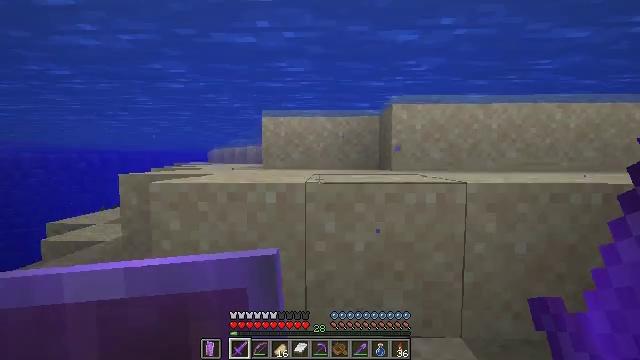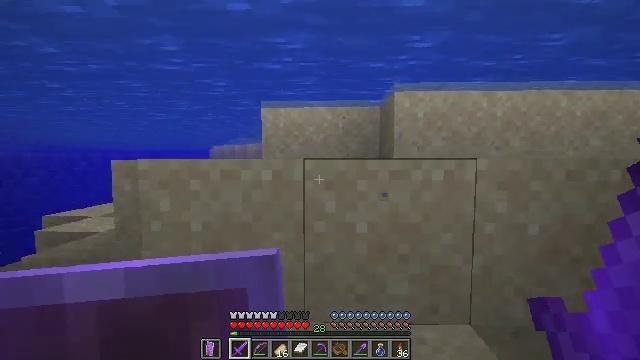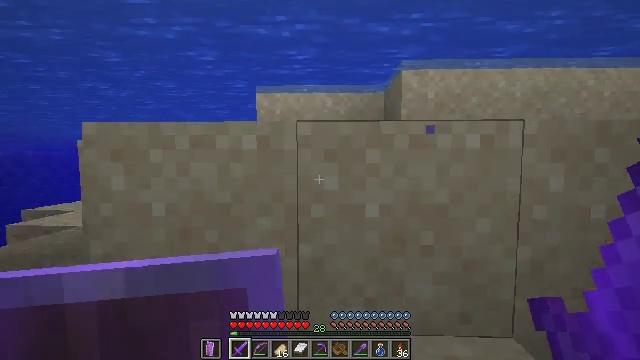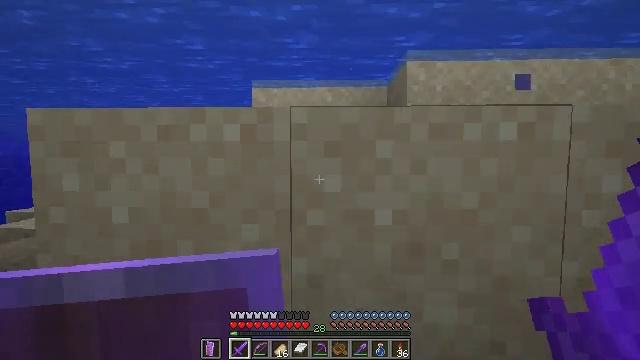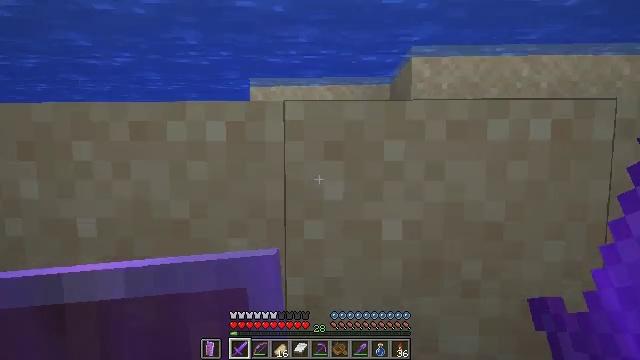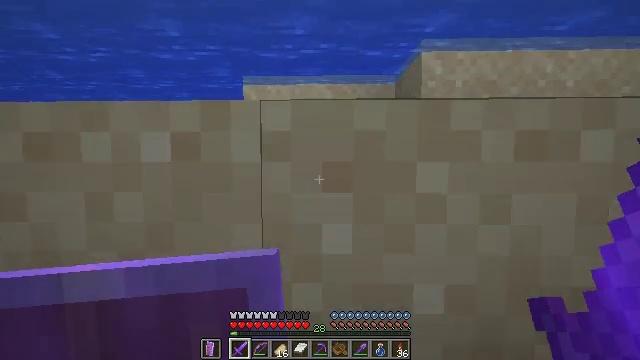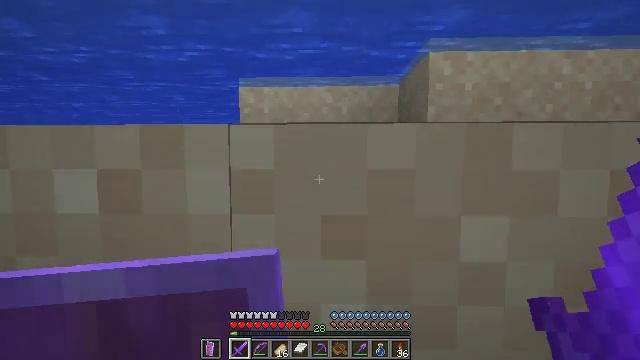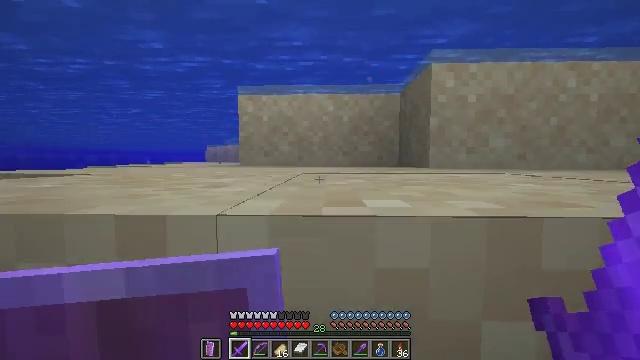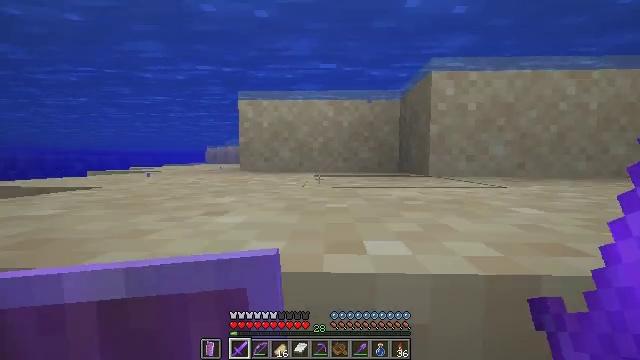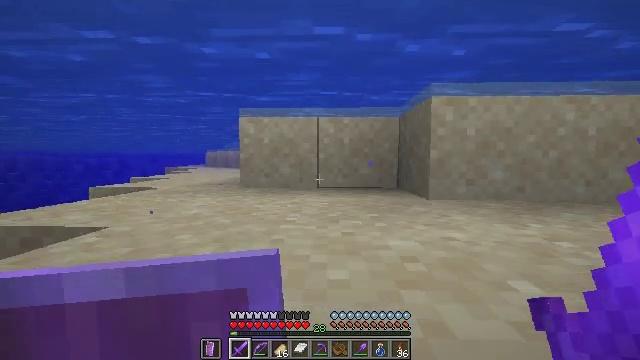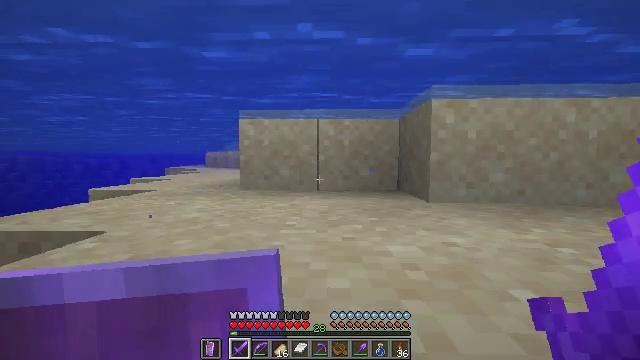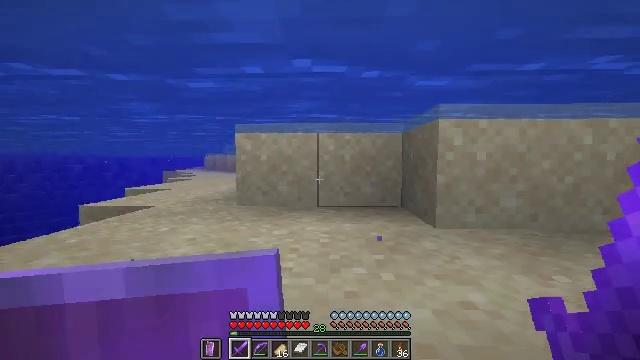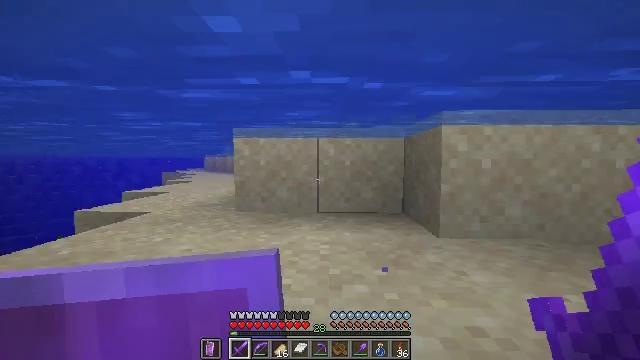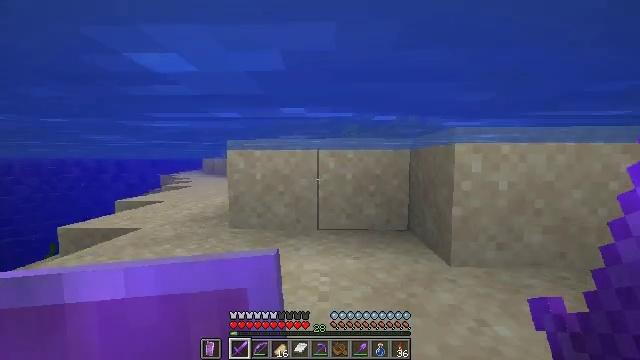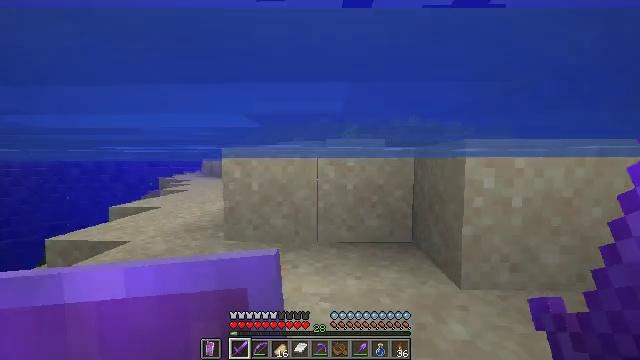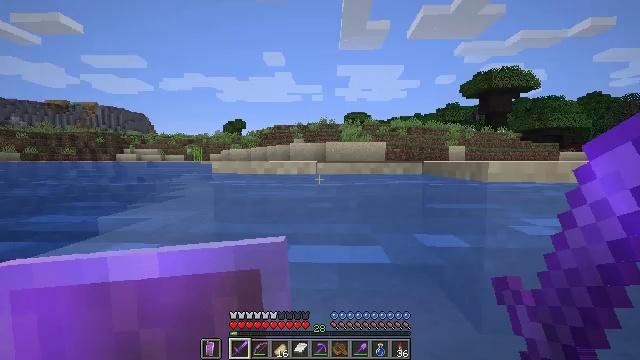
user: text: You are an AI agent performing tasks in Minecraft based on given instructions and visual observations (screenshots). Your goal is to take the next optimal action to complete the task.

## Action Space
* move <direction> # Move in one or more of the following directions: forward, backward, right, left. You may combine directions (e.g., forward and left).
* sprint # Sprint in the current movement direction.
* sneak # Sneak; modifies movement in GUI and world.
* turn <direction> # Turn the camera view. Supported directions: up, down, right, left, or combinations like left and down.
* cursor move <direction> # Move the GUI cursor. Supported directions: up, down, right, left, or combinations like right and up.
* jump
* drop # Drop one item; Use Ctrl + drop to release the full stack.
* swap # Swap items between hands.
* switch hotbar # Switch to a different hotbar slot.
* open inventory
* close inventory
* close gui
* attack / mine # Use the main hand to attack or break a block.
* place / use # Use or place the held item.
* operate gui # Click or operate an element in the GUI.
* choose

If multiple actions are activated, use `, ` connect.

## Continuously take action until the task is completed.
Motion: motion action
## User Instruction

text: Gather oak leaves by attacking.
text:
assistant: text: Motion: move forward, sprint
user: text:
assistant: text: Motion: move forward, sprint
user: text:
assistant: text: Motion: move forward, sprint, jump
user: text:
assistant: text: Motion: move forward, sprint, jump
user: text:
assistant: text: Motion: move forward, sprint, jump
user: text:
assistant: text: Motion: move forward, sprint, jump
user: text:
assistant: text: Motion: move forward, sprint, jump
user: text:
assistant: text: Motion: move forward, sprint, jump
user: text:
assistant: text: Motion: move forward, sprint, jump
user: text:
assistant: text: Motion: move forward, sprint, jump
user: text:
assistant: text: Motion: move forward, sprint, jump
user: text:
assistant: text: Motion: move forward, sprint, jump
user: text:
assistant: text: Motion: move forward, sprint, jump
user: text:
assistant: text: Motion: move forward, sprint, jump
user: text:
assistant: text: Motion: move forward, sprint, jump
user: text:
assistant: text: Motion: move forward, sprint, jump
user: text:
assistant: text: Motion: move forward, sprint, jump
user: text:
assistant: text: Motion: move forward, sprint
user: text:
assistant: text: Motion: move forward, sprint
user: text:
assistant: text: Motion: move forward, sprint
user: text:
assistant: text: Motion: move forward, sprint, turn right and down
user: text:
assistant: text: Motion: move forward, sprint, turn down
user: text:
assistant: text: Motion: move forward, sprint
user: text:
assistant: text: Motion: move forward, sprint
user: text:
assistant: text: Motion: move forward, sprint, jump
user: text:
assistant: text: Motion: move forward, sprint, jump
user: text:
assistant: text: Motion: move forward, sprint, jump
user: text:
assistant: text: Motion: move forward, sprint, jump
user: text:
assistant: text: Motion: move forward, sprint, jump
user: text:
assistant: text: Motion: move forward, sprint, jump